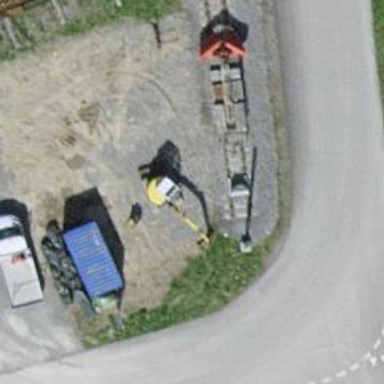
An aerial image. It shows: Railway buffer stop.